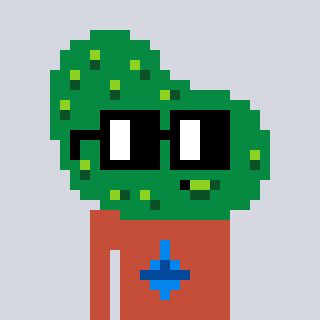
a pixel art character with square black glasses, a pickle-shaped head and a rust-colored body on a cool background